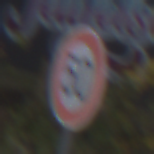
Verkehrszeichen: Geschwindigkeit50
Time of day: MorningAfternoon
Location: Outdoor (Urban)
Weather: PartlyCloudy
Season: NotSpecified
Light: Natural